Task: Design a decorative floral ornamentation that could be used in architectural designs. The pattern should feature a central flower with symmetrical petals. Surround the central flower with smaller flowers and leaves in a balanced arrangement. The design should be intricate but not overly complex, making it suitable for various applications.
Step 611:
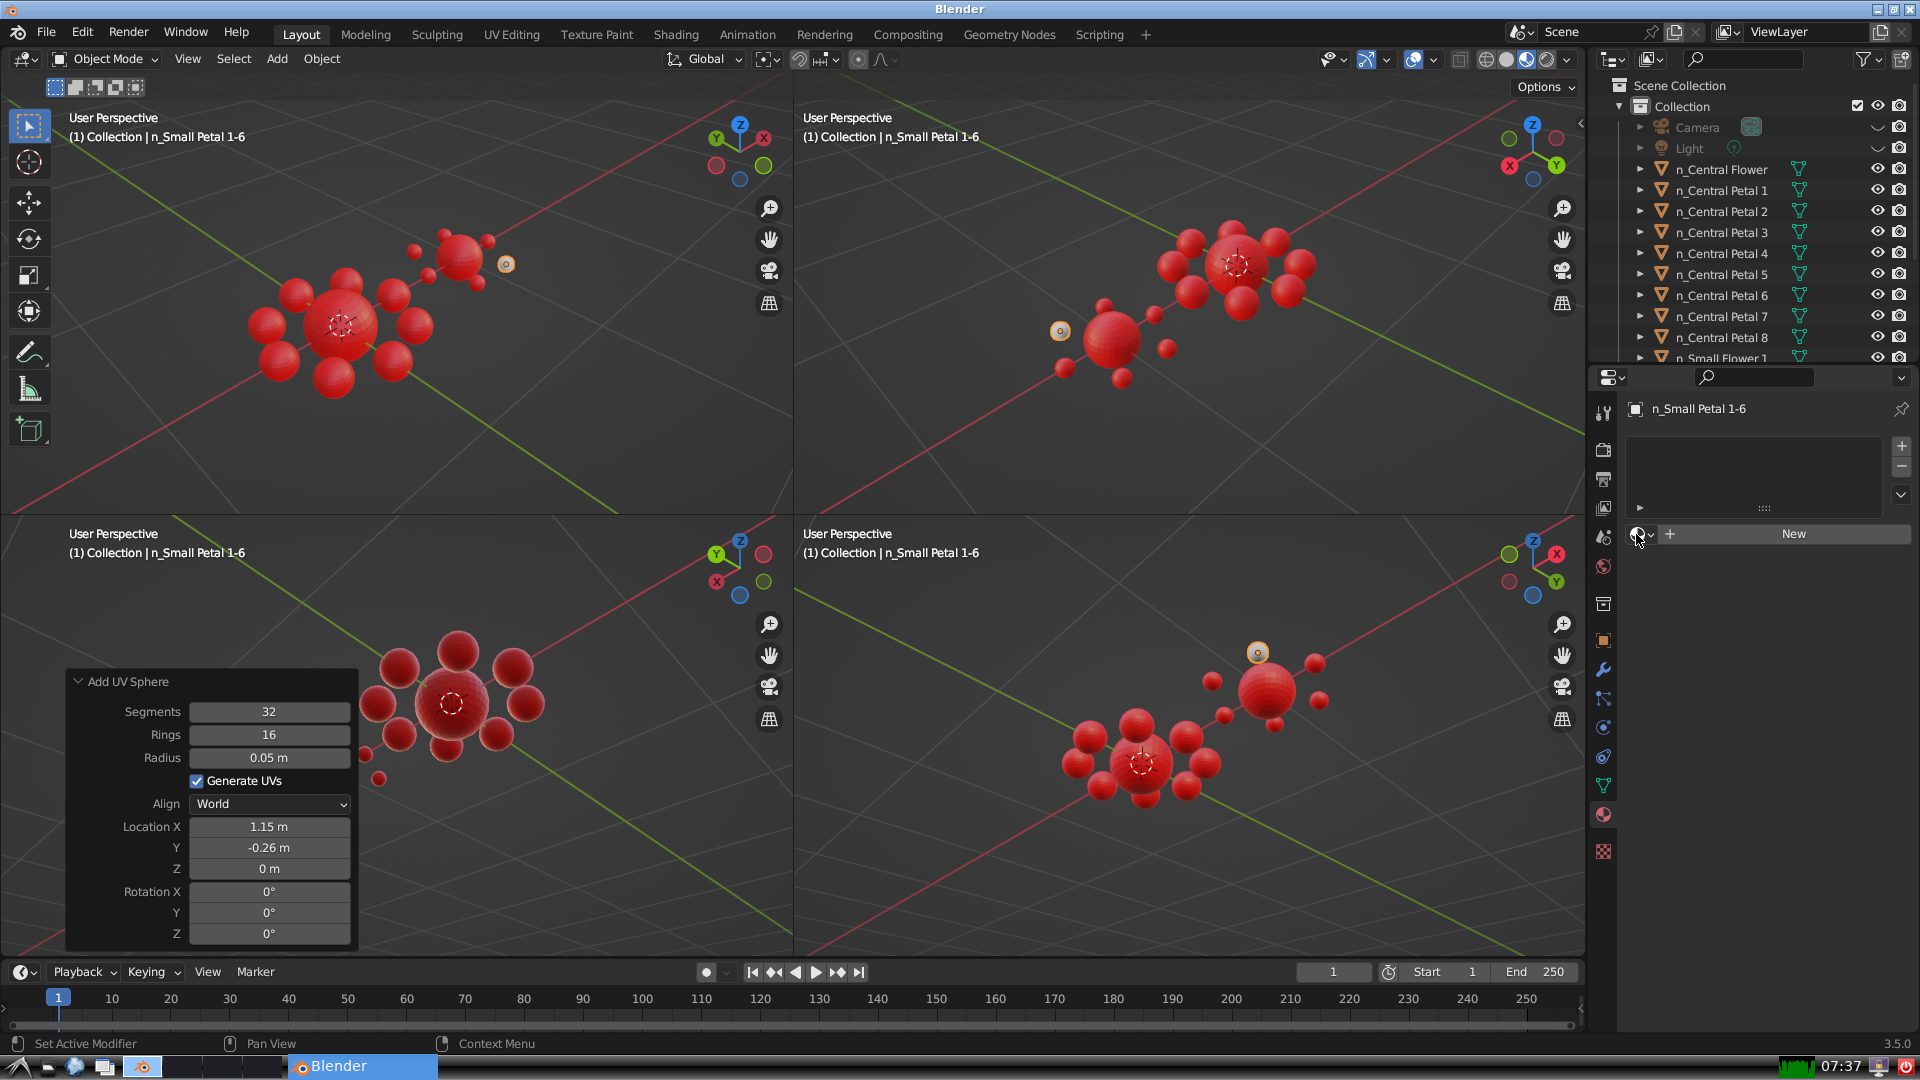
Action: click: no